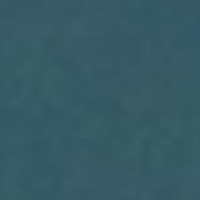
EUNIS habitat code: 14
Species observed at this site:
Tussilago farfara